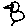
Label: bird